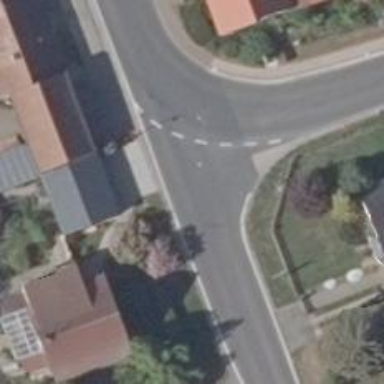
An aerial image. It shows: Secondary road with asphalt surface.